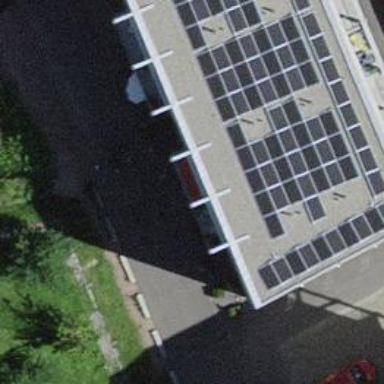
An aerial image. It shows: Cafe.